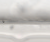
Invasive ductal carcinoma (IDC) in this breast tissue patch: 0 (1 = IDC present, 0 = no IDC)